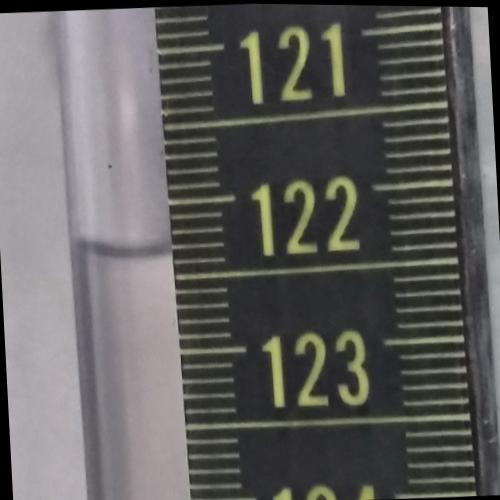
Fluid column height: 122.3 cm